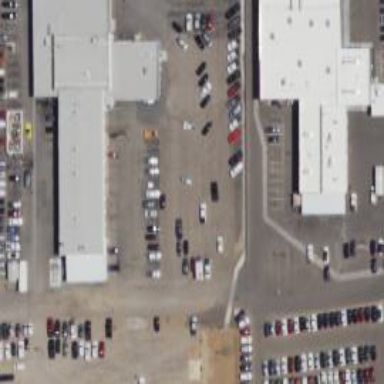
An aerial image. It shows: Shop that sells cars.